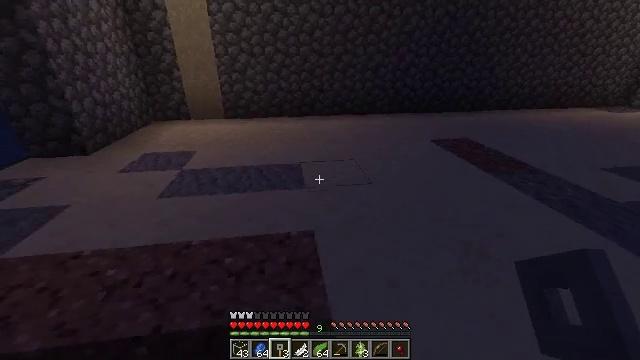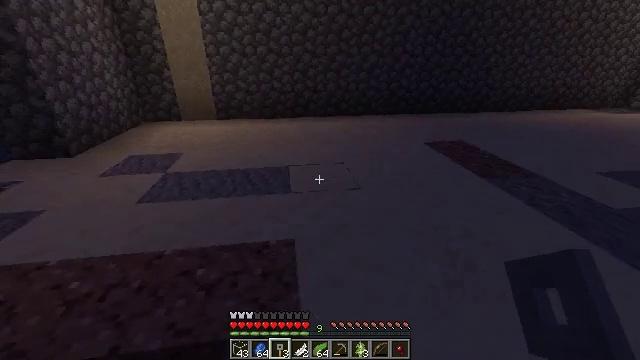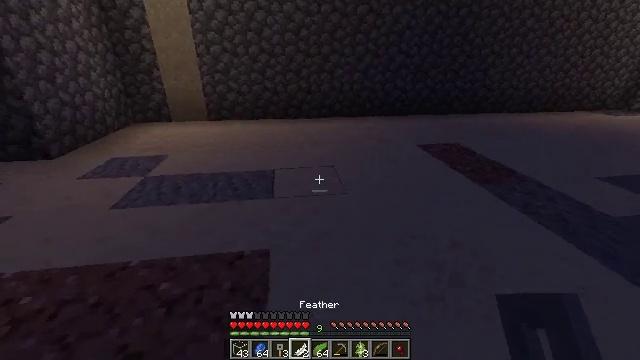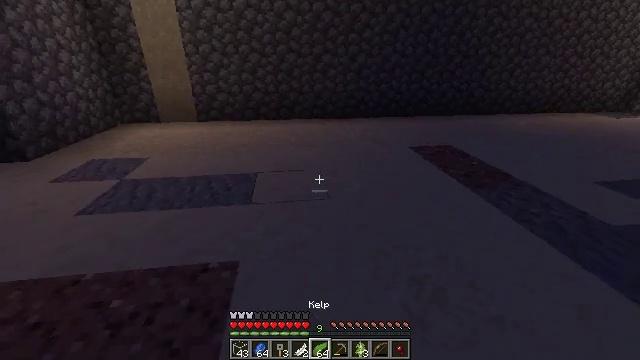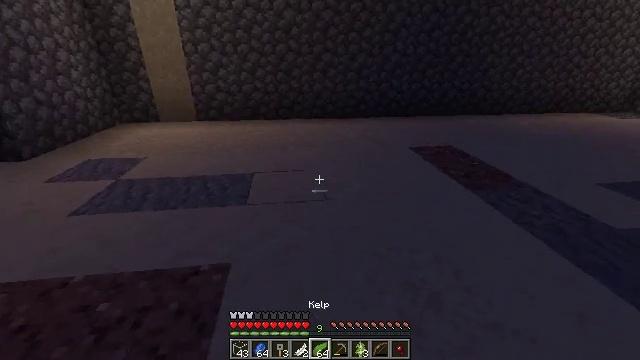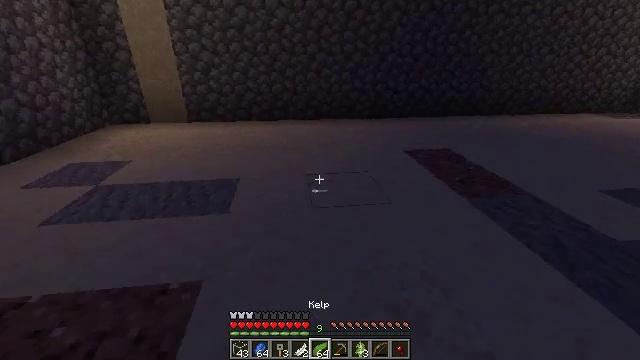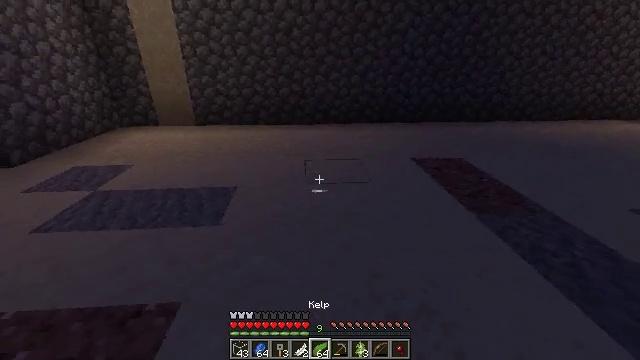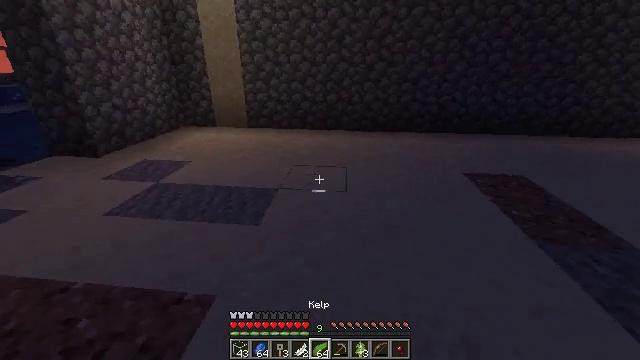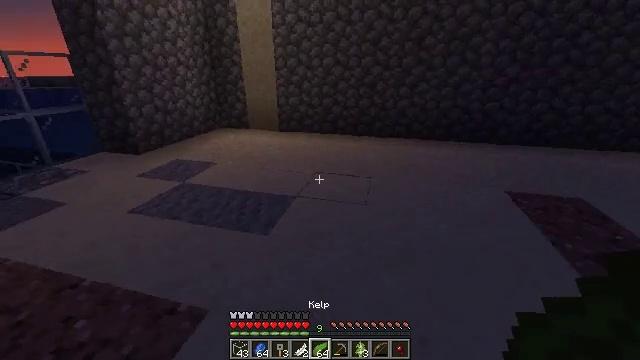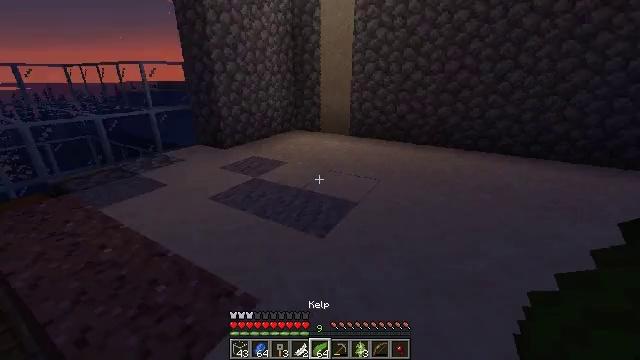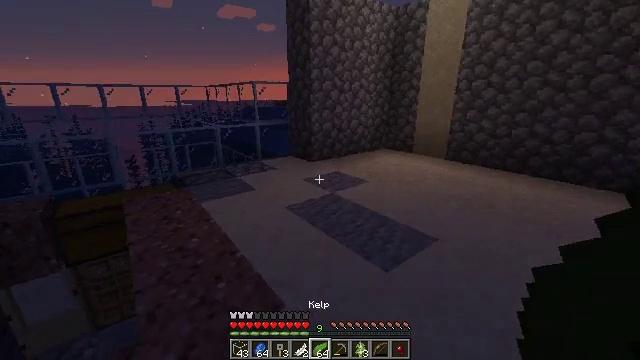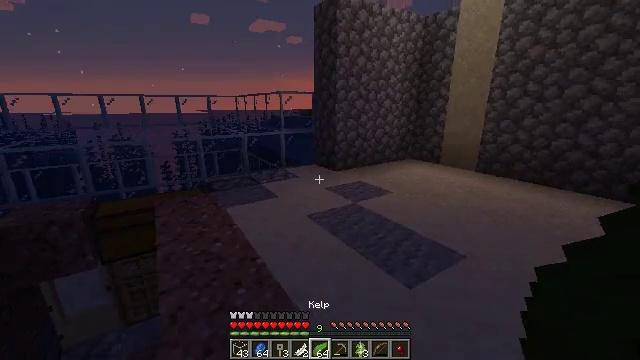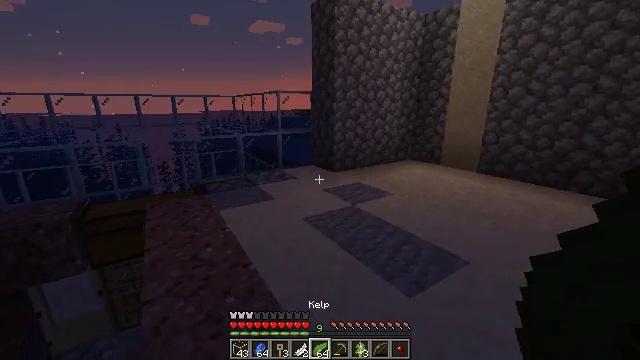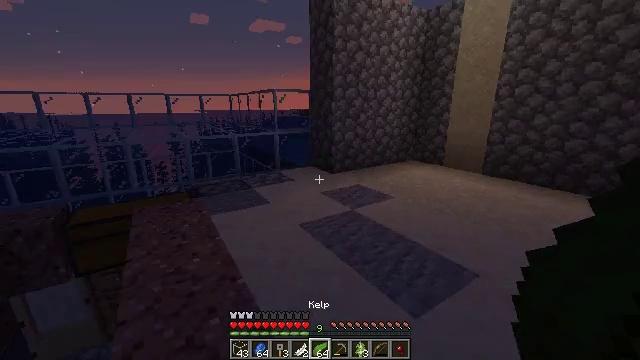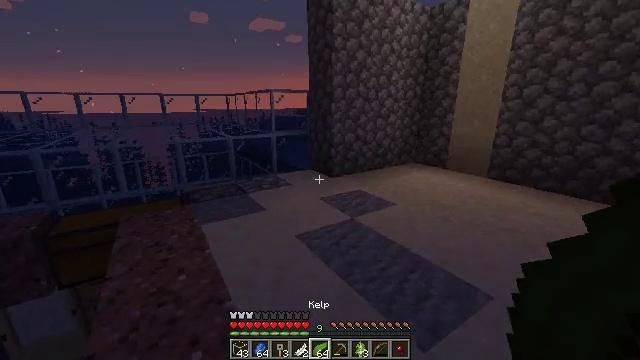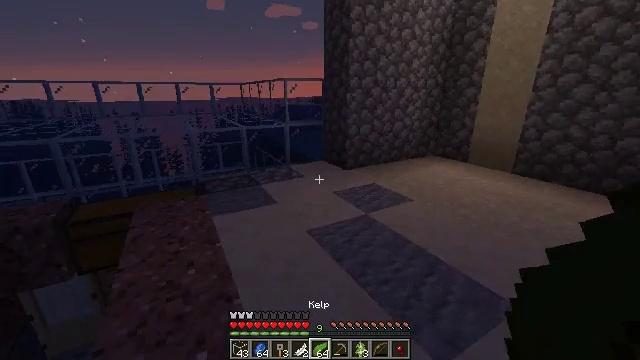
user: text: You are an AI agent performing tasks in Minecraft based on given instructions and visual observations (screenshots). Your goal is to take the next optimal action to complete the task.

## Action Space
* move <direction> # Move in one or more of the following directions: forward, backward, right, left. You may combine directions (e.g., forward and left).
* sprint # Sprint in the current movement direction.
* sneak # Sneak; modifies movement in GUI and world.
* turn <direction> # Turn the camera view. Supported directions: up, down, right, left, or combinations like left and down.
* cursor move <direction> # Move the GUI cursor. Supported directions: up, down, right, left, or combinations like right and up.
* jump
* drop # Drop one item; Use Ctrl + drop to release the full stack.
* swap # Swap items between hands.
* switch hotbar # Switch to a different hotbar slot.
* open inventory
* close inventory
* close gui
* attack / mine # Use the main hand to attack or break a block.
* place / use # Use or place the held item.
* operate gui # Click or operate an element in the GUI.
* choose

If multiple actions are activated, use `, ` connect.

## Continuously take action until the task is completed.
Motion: motion action
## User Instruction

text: Mine the piston from the build.
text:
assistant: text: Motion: move forward and move right
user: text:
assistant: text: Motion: move forward and move right
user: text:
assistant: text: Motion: move forward and move right
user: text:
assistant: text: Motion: move forward and move right
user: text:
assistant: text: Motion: move forward and move right
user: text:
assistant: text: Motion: move forward and move right, turn left
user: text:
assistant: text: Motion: move forward and move right, turn left and up
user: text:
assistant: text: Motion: move forward and move right, turn left
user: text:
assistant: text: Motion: move forward and move right, turn left and up
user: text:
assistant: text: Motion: move forward, turn left and up
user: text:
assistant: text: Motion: move forward, turn left and up
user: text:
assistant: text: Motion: move forward
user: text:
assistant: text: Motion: move forward
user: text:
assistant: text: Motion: move forward
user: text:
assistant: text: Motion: move forward, turn left and down
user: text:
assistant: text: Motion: move forward, turn left
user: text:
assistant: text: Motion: move forward
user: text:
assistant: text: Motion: move forward, turn left
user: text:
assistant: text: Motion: move forward, turn left
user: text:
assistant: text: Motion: move forward, turn left
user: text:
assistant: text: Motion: move forward, turn left
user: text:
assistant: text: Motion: move forward
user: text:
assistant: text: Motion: move forward
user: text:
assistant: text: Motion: no_op
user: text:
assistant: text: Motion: no_op
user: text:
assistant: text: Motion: no_op
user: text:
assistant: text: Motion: no_op
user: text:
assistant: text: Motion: turn down
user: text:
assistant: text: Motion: turn down
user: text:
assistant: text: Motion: turn down